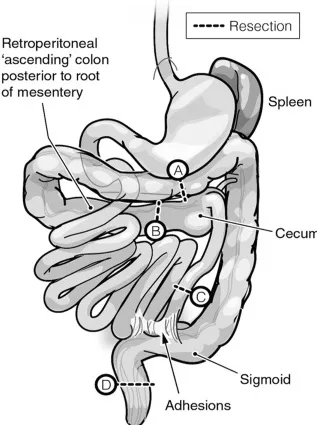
The abnormal anatomy of the gut: A) Schematic representation of the malrotation margins of the en-bloc resection delineated with markings "- - - -". The A-D labeling to facilitate follow up on coming figures.
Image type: radiology (x_ray)